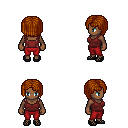
a pixel art fantasy rpg character, female body template, human, dark skin, maroon pirate shirt, red pants, brunette pageboy hairstyle, ghillies, four views (front, back, left, right), 2x2 character sprite sheet, small pixel art, hard edges, no anti-aliasing